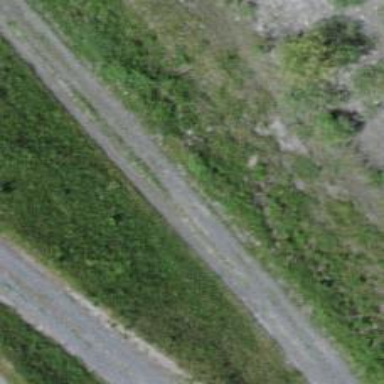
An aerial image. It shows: Compacted track road with grade3 tracktype.